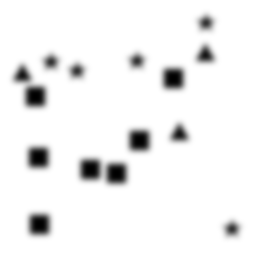
Squares: 7
Triangles: 3
Stars: 5
Total shapes: 15